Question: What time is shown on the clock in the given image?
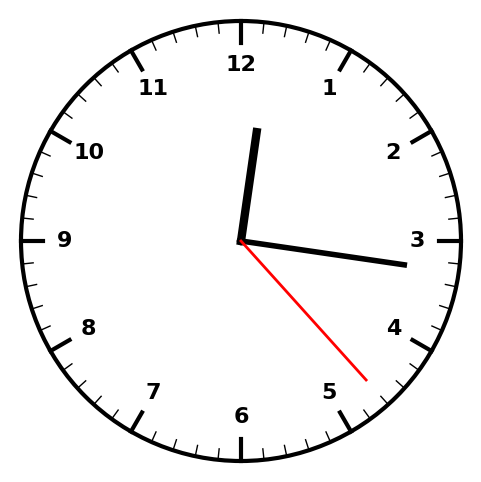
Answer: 12:16:23